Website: apple
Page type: address-validator
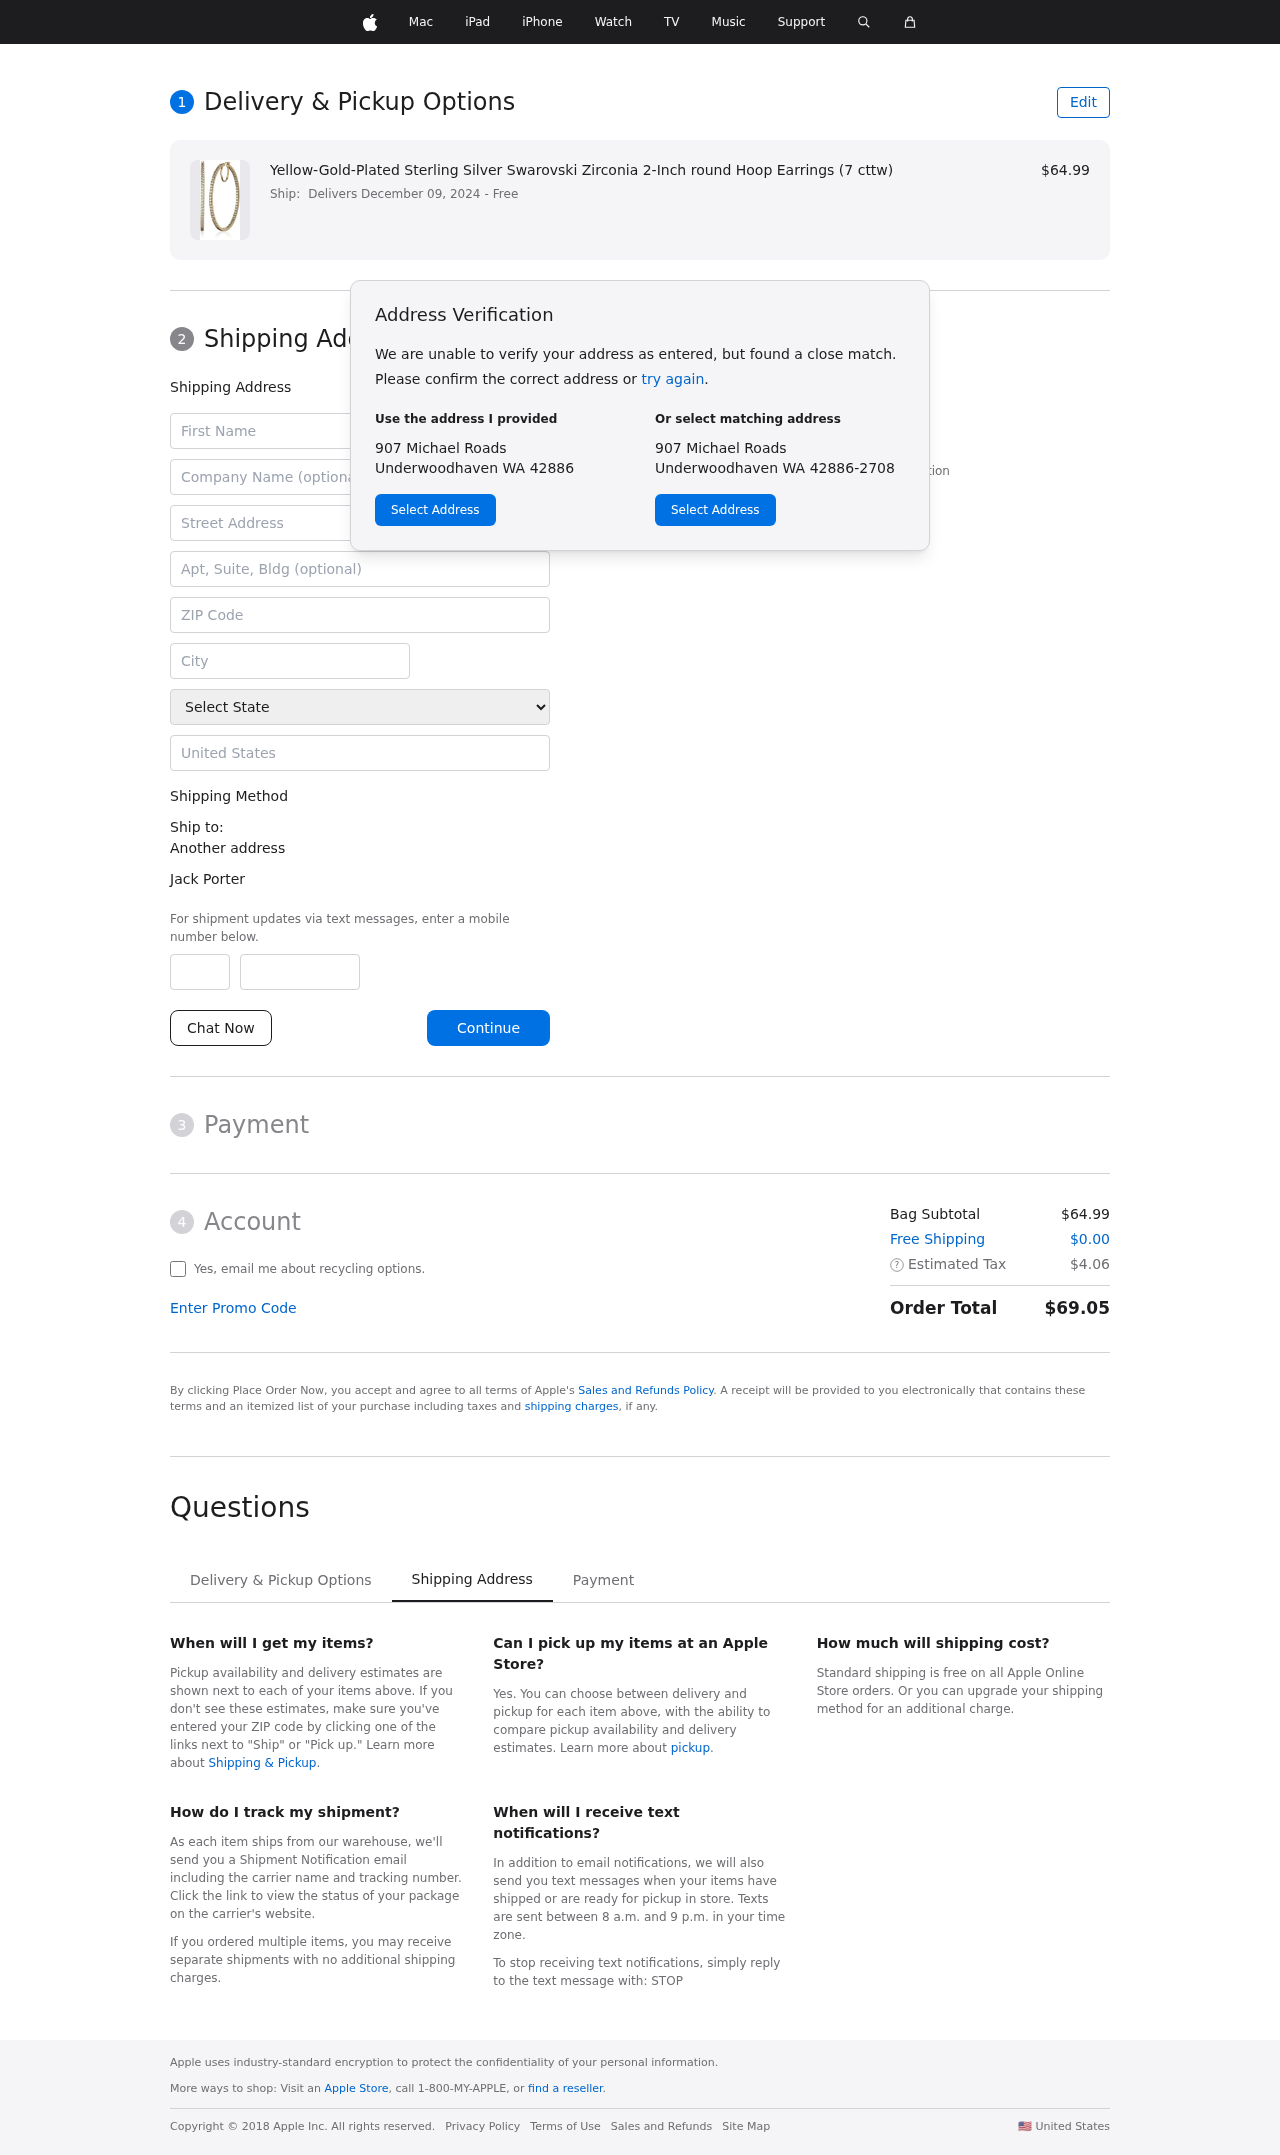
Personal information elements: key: PII_CITY
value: Underwoodhaven
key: PII_COMPANY
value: Mcneil-Bennett
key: PII_COUNTRY
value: United States
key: PII_FIRSTNAME
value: Jack
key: PII_FULLNAME
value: Jack Porter
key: PII_LASTNAME
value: Porter
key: PII_PHONE_AREA
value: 660
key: PII_PHONE_SUFFIX
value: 7504
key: PII_POSTCODE
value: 42886
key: PII_STATE
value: Washington
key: PII_STREET
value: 907 Michael Roads
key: PII_STREET2
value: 5414 Samuel Canyon Apt. 626
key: PII_CITY_STATE_ZIP
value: Underwoodhaven WA 42886
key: PII_STATE_ABBR
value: WA
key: PII_POSTCODE_FULL
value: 42886
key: PII_POSTCODE_NUMERIC
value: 42886
Product elements: key: PRODUCT1_NAME
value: Yellow-Gold-Plated Sterling Silver Swarovski Zirconia 2-Inch round Hoop Earrings (7 cttw)
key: PRODUCT1_PRICE
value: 64.99
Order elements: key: ORDER_DELIVERY_DATE
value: Delivers December 09, 2024
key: ORDER_SUBTOTAL
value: $64.99
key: ORDER_SHIPPING_COST
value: $0.00
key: ORDER_TAX
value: $4.06
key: ORDER_TOTAL
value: $69.05